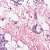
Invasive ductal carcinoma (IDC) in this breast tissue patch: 0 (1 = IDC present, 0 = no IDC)